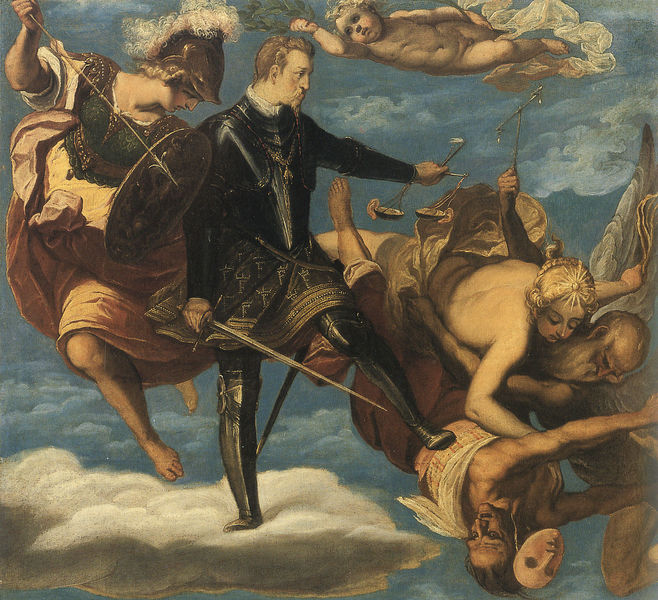
Titel: Darstellung Erzherzog Ferdinands als Sieger über die Heuchelei
Künstler: Telesphoro de Pomis
Institution: Graz, Landesmuseum Joanneum
Schlagwörter: blau, flügel, gemälde, himmel, kampf, mann, wolken, frauen, grün, braun, frau, männer, schwarz, weiss, tuch, wolke, malerei, alt, blond, federn, sonne, gold, diadem, engel, putte, putto, kette, lanze, schild, waage, wage, maske, stern, flug, blondine, schwert, degen, helm, stiefel, herrscher, kranz, lorbeerkranz, ritter, fürst, rüstung, sieg, gerechtigkeit, götter, sturz, himel, speer, amor, putten, athene, tritt, stürzen, lorbeerblatt, schlid, chronos, janus, stiefekl, engerl